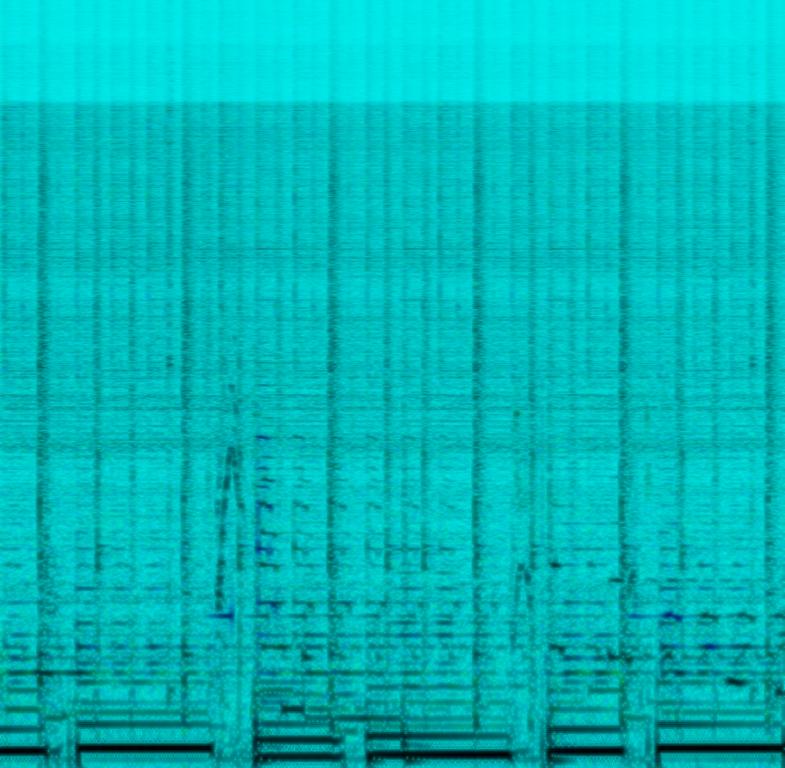
This is a dub/jazz music piece. There is an electric guitar playing the main melody while a fat bass guitar is supporting it in the background. The rhythm is being played by a laid-back acoustic drum beat. The atmosphere is chill and trippy. This piece could be playing in the background at a dance club for a slow dance night. It could also be used in the soundtrack of a romance movie that takes place in the city, especially during intimate scenes.